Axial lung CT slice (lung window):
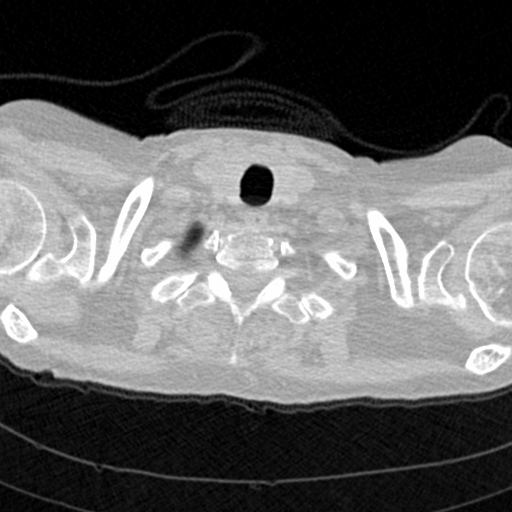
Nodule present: no